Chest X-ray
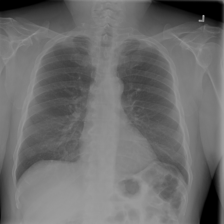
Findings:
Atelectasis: negative
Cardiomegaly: negative
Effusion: negative
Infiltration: negative
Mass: negative
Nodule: negative
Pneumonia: negative
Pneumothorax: negative
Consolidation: negative
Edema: negative
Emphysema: negative
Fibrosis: negative
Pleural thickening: negative
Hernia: negative